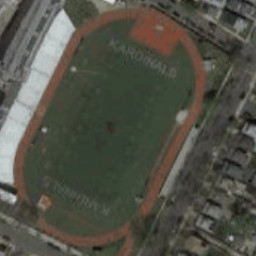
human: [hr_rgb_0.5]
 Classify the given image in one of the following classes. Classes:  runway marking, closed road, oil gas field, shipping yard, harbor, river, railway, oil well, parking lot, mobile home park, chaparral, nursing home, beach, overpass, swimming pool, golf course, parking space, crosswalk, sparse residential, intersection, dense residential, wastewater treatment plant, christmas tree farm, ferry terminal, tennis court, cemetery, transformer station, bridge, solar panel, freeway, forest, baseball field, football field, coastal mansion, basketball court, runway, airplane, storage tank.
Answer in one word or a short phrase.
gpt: football field